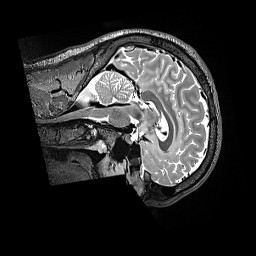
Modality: T2w
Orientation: sagittal
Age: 30
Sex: male
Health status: ill
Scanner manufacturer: siemens
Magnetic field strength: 3 T
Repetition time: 3.2 s
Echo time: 0.564 s